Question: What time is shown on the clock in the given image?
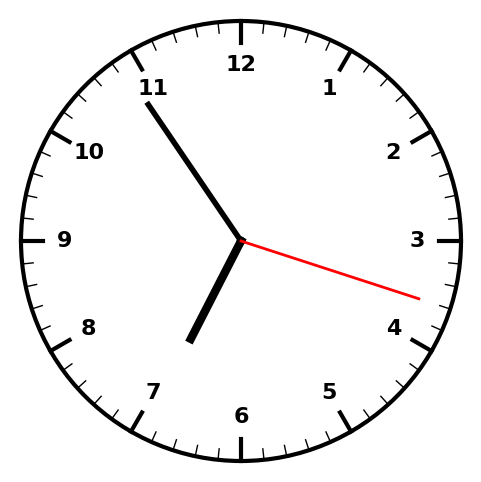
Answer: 06:54:18